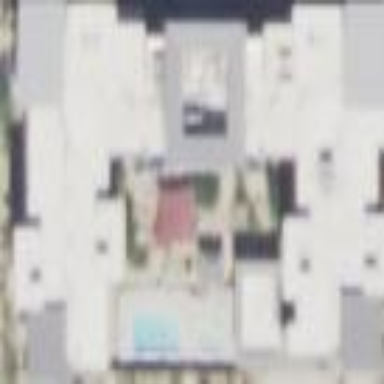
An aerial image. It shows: Hotel building.